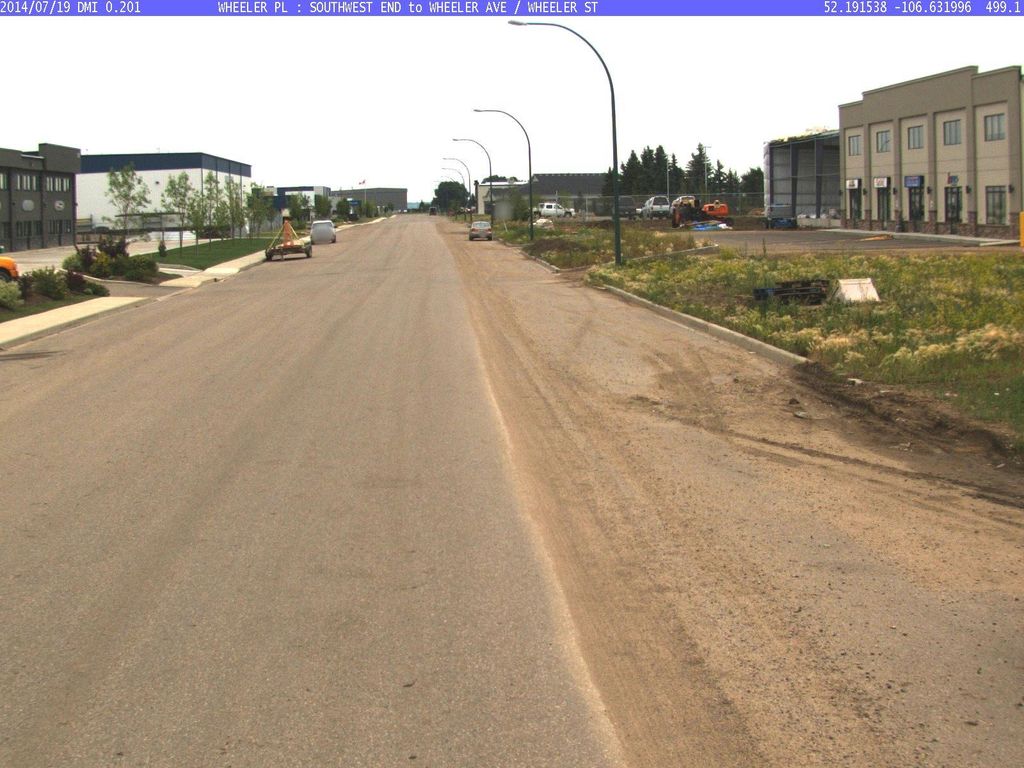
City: saskatoon